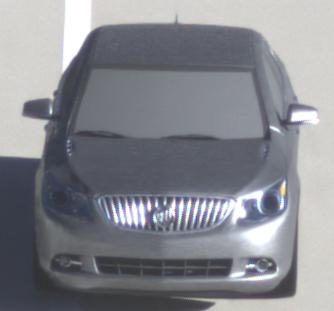
Make: Buick
Model: LaCrosse
Detailed model: Gen. 2
Model produced from: 2009
Model produced until: 2016
Doors: 4
Color: gray
Road condition: dry road
Daytime: sunrise or sunset
Contrast: medium contrast